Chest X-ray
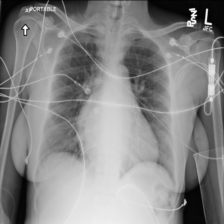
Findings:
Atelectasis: negative
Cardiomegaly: positive
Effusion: negative
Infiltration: negative
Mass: negative
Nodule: negative
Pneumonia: negative
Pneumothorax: negative
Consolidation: negative
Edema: negative
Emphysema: negative
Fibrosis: negative
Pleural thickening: negative
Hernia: negative